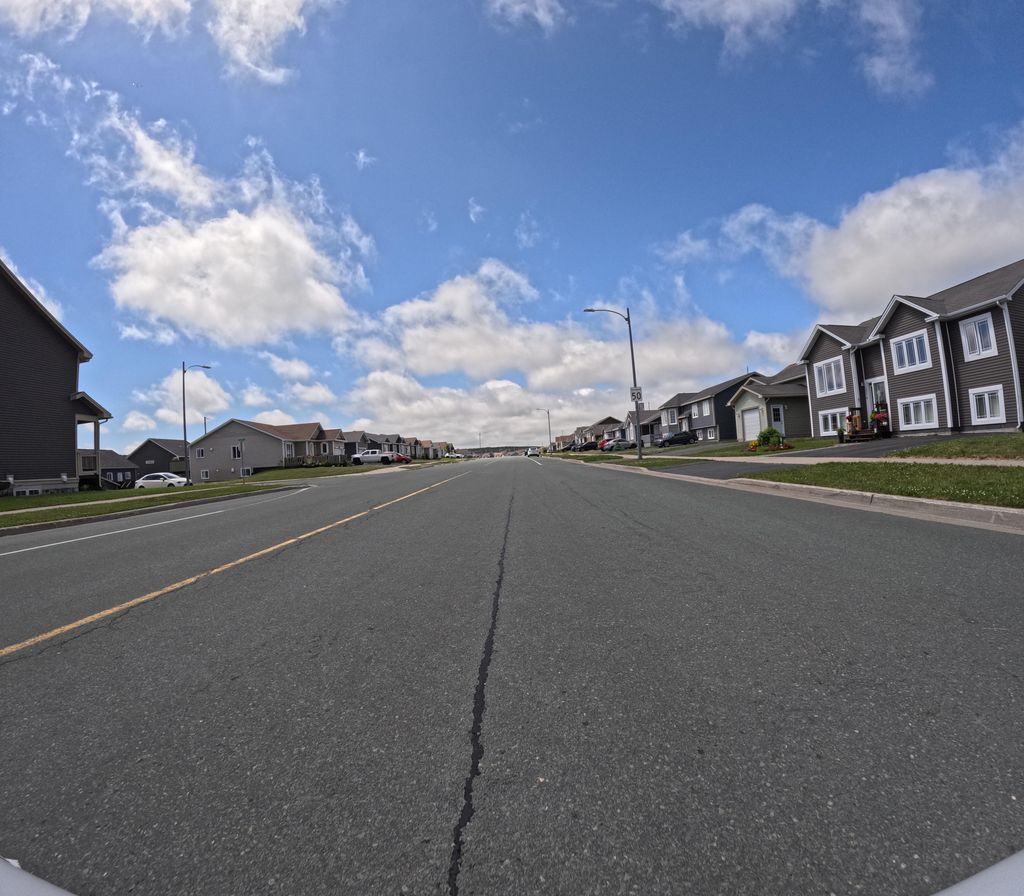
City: st_johns